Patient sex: M
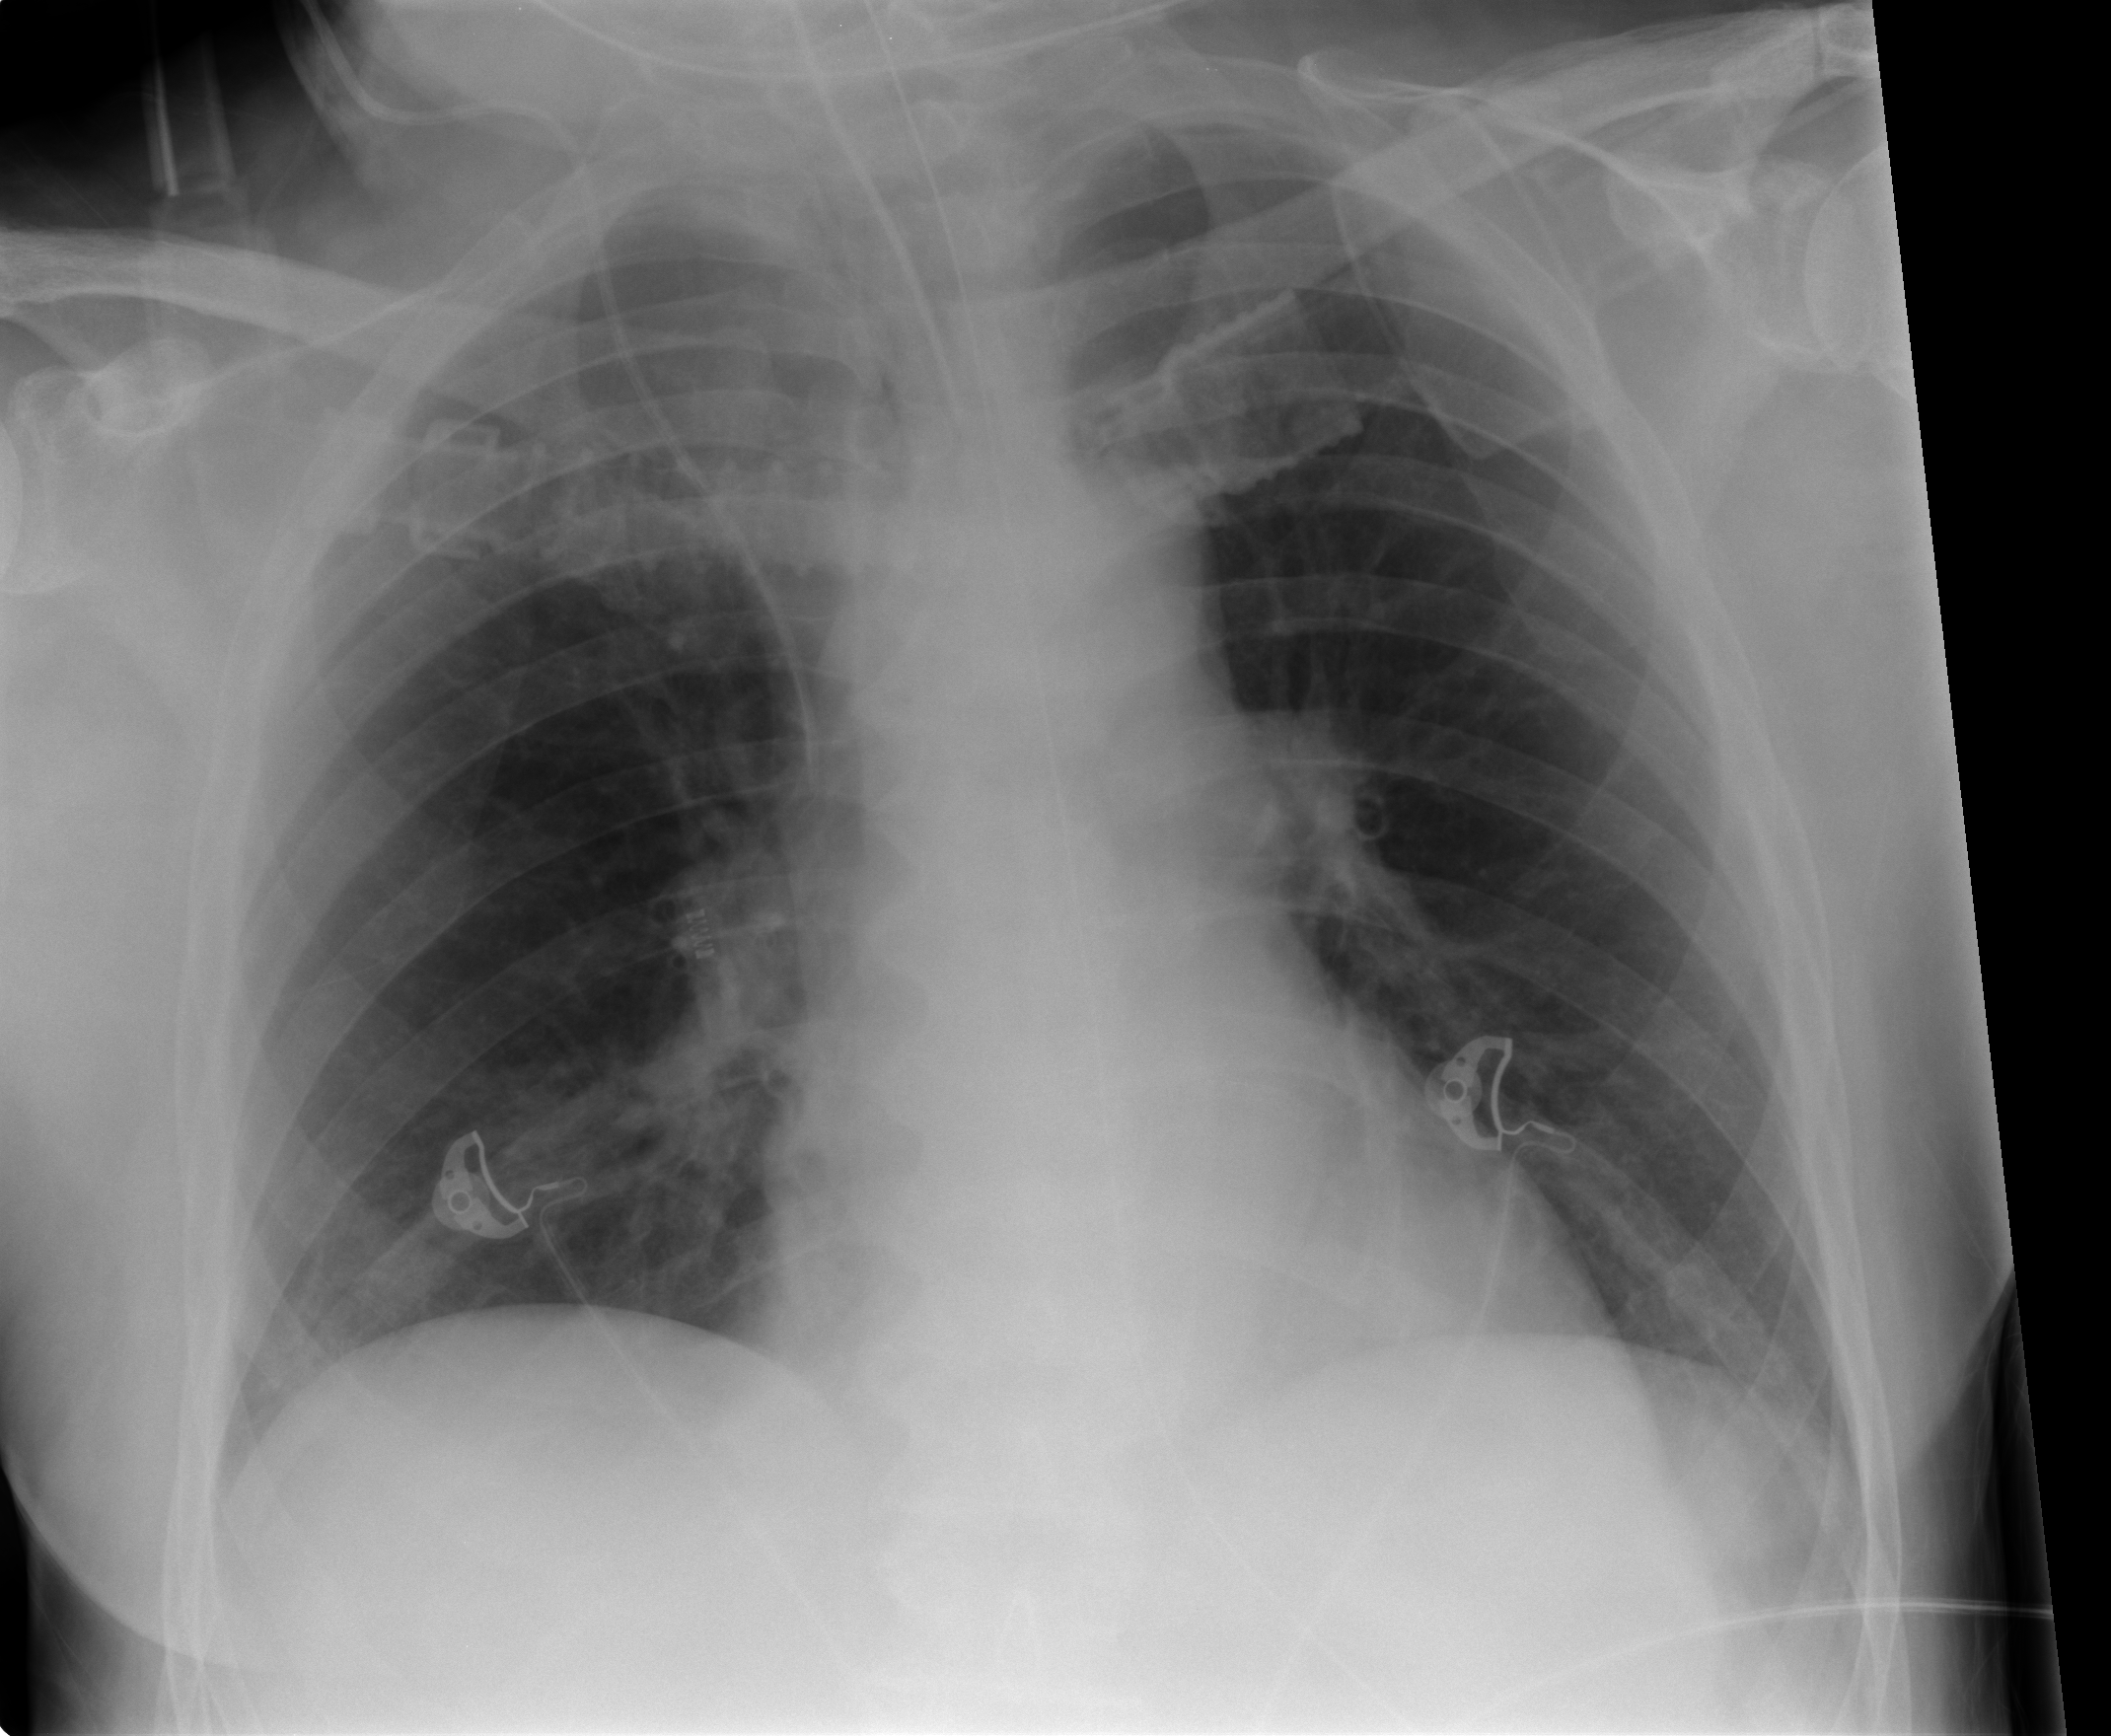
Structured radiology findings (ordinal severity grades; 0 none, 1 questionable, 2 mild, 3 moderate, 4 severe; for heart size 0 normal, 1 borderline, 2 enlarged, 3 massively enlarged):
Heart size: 1
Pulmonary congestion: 0
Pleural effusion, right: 1
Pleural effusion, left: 0
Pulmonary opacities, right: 0
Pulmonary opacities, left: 0
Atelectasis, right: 2
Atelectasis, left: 1